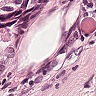
Metastatic tissue present: yes